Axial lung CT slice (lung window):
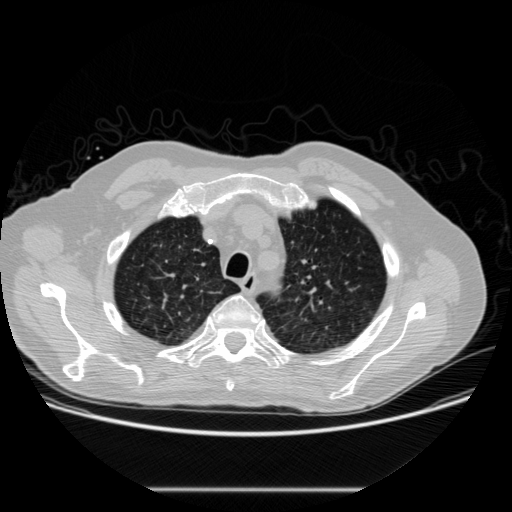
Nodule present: no